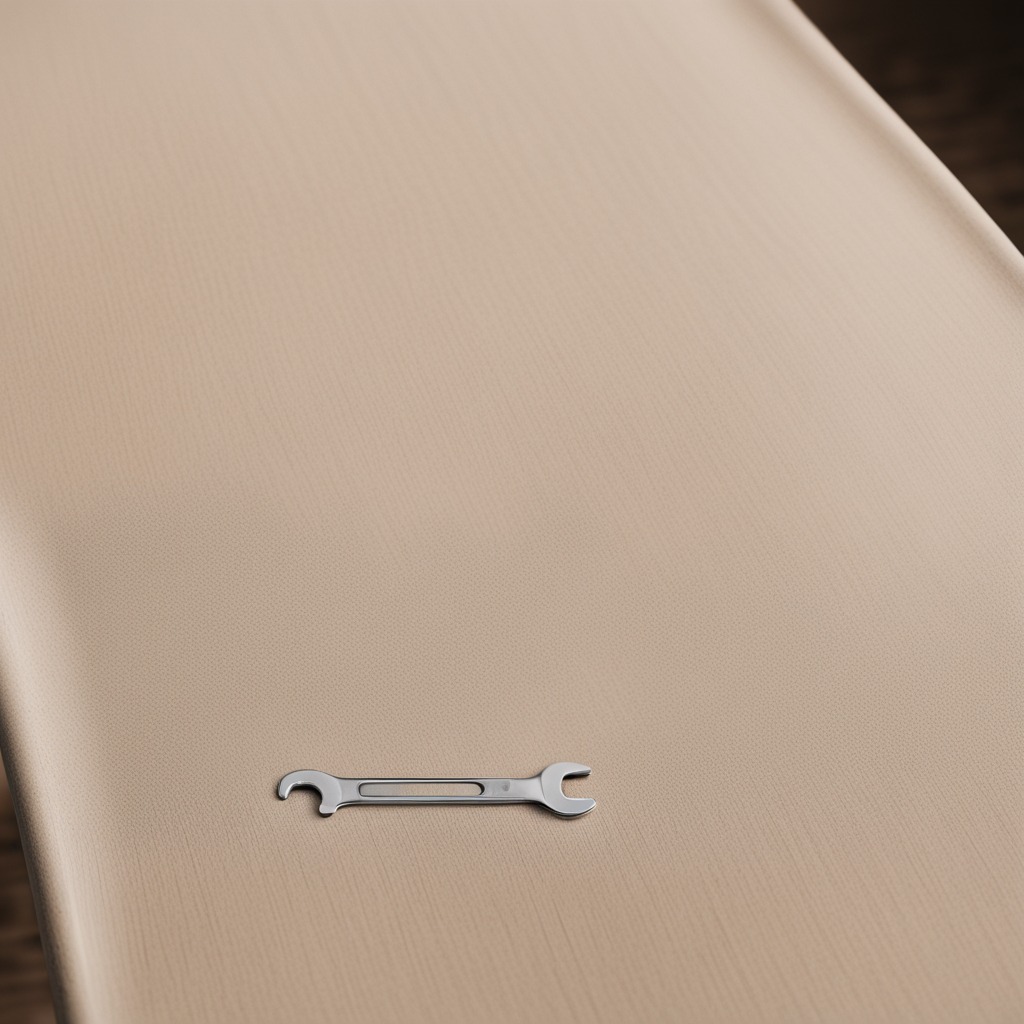
An wrench lies on a wooden table in an outdoor workshop.